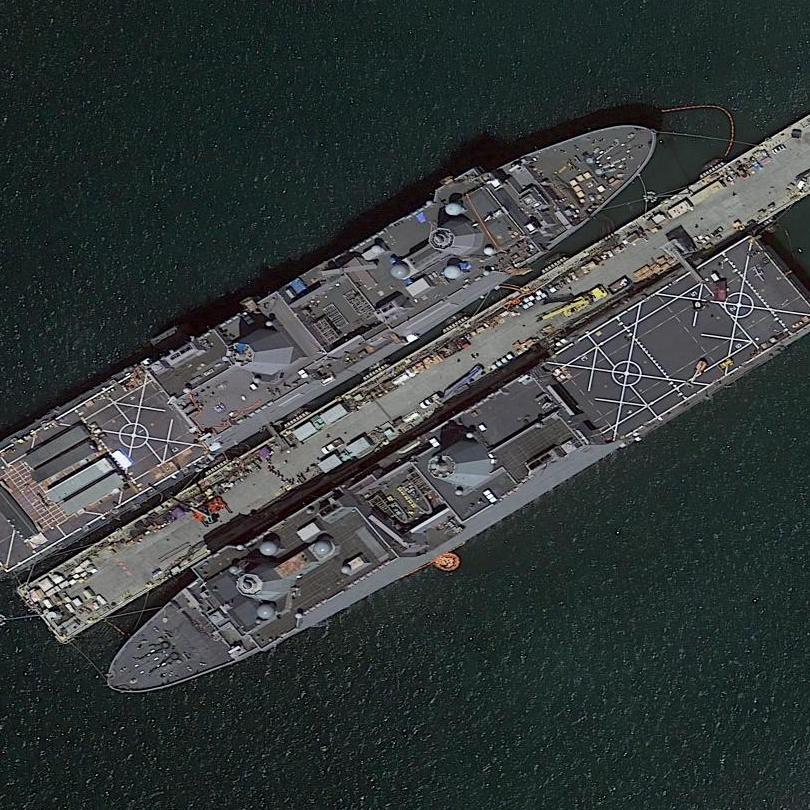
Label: combat